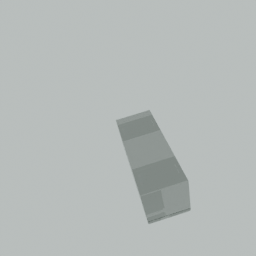
Label: appliances